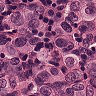
Metastatic tissue present: yes